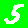
Digit: 5